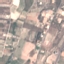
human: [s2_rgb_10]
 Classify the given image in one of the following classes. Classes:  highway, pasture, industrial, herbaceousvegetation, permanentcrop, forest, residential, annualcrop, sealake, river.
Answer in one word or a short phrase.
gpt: PermanentCrop